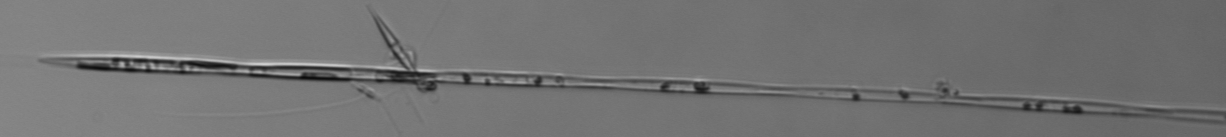
Label: Pseudo-nitzschia